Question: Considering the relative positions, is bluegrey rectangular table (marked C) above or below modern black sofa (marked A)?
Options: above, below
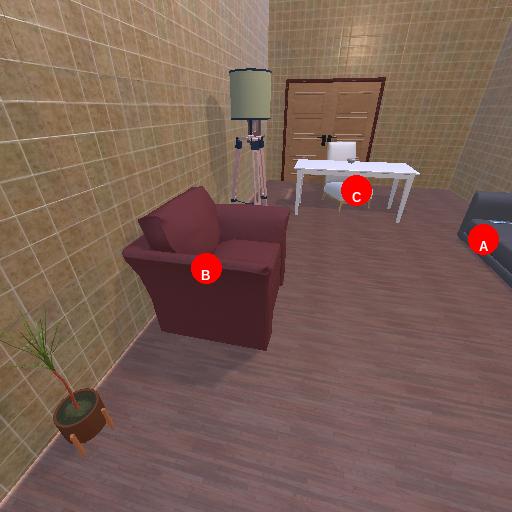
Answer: above